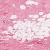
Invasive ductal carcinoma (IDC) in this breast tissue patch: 0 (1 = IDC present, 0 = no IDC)